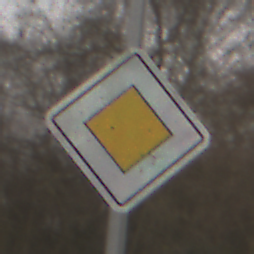
Verkehrszeichen: Vorfahrtsstrasse
Umgebung: Outdoor, Nature
Tageszeit: Midday
Wetter: Overcast
Licht: Natural
Jahreszeit: NotSpecified
Kontrast: LowContrast